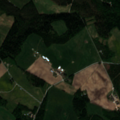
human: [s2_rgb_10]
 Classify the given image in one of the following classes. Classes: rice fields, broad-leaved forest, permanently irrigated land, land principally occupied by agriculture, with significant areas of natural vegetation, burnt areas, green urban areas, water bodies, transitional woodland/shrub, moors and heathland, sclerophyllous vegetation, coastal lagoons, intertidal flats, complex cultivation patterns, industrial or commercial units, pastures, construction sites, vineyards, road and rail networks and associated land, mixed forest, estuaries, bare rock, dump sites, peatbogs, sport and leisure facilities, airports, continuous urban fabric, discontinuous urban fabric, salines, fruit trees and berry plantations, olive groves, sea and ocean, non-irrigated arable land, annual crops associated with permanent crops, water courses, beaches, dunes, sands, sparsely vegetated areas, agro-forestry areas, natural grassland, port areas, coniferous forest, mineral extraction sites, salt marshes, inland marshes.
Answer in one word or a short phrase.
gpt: non-irrigated arable land, land principally occupied by agriculture, with significant areas of natural vegetation, broad-leaved forest, mixed forest